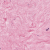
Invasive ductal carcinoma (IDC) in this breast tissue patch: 0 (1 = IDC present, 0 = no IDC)